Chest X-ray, PA view. Patient: 37 years old, sex M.
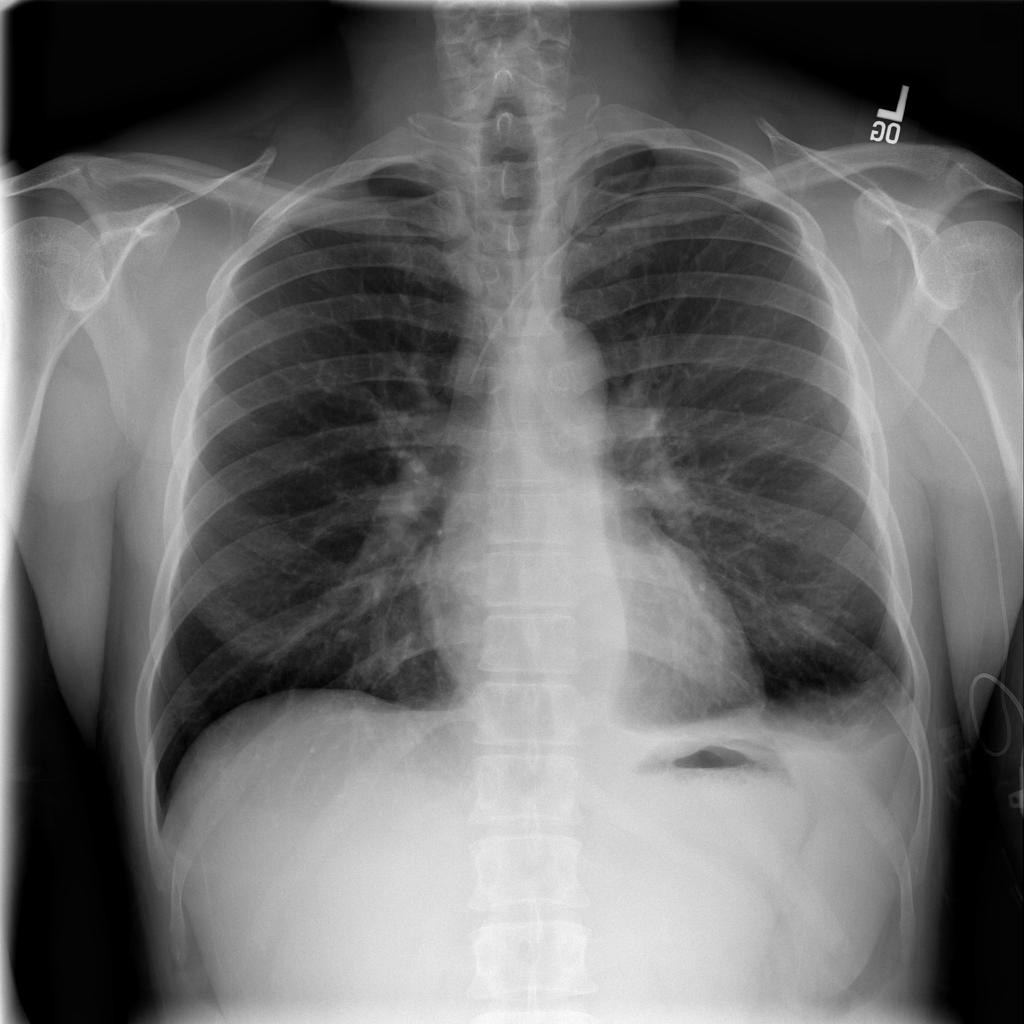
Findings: Effusion